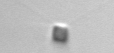
Label: Chaetoceros_tenuissimus